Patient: sex M, age 37
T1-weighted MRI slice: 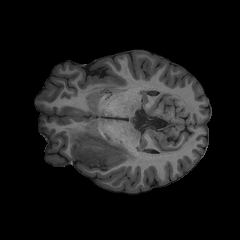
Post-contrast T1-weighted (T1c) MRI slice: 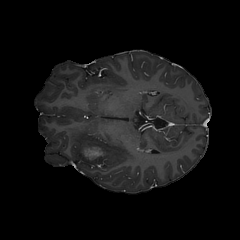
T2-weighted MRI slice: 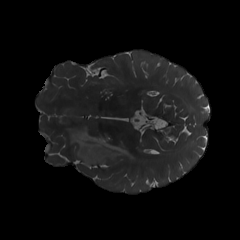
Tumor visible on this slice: yes
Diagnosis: Astrocytoma, IDH-mutant
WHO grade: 4